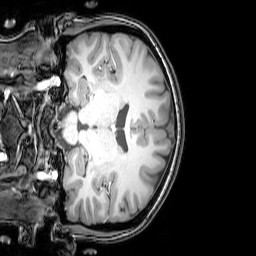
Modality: T1w
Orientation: coronal
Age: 20
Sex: female
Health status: healthy
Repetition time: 0.081 s
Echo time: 0.037 s